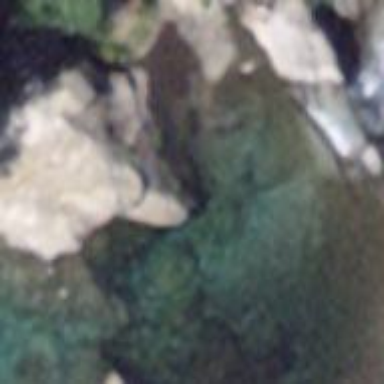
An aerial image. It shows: Stream flowing through pool of water in natural setting.